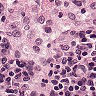
Metastatic tissue present: no